Interaction volume radius: 10 \u00c5
Interaction volume height: 30 \u00c5
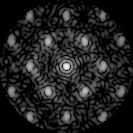
Disorder parameter: 0.4165